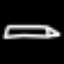
Label: pencil